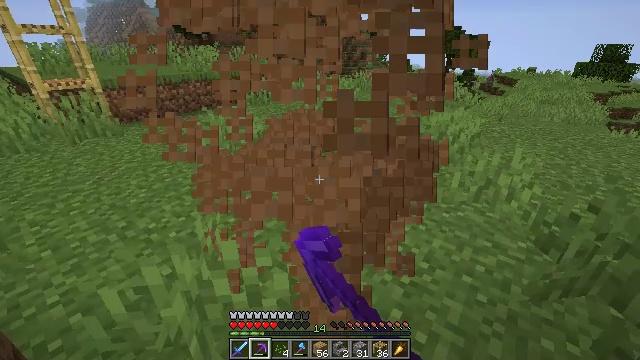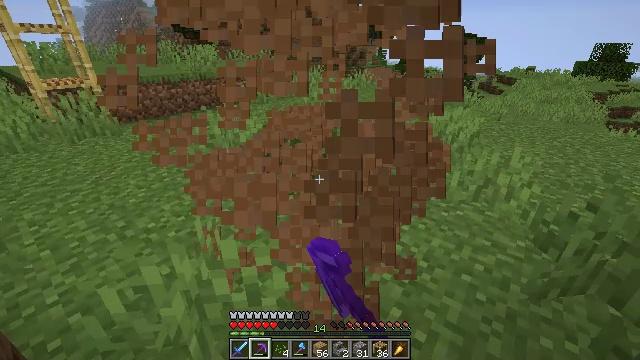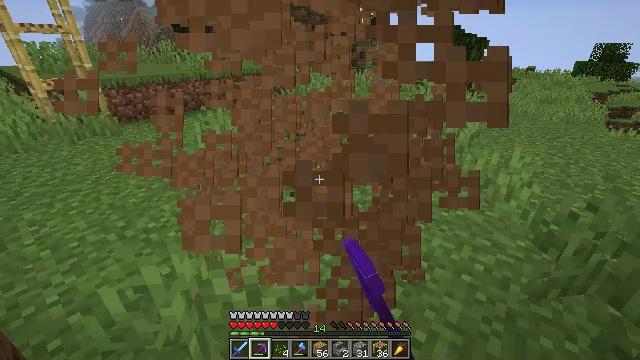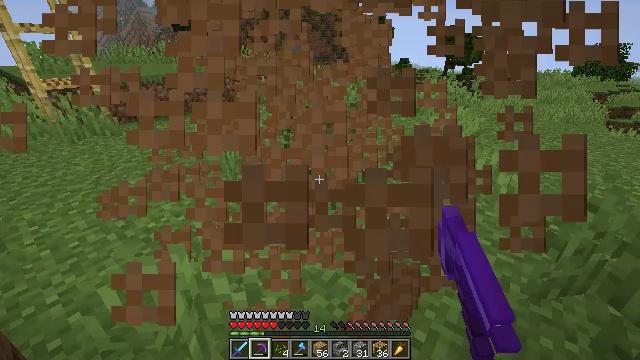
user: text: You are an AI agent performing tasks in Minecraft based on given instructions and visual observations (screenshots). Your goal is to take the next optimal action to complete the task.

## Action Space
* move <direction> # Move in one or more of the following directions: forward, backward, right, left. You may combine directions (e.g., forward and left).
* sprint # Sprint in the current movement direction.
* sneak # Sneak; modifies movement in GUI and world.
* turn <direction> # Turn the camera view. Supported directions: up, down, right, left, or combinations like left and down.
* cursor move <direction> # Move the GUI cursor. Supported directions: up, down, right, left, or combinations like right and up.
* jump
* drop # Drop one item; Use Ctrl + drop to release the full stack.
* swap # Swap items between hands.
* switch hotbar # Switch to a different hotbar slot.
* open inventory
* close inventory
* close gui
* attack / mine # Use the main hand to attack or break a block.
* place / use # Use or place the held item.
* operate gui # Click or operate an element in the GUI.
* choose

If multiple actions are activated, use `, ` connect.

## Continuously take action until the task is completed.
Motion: motion action
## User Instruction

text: Break the scaffolding for reuse.
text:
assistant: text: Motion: no_op
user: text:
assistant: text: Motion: no_op
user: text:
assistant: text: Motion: no_op
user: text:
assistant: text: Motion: no_op